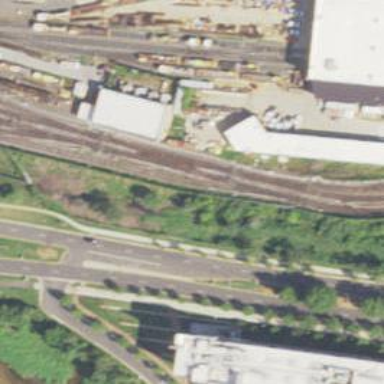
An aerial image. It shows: Electrified rail in service yard.